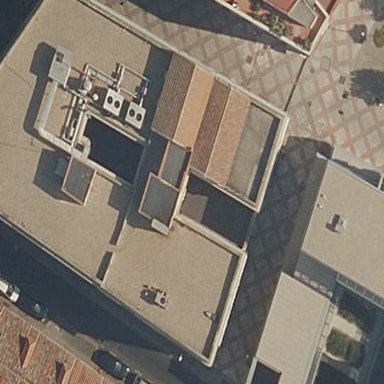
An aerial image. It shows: Part of building.